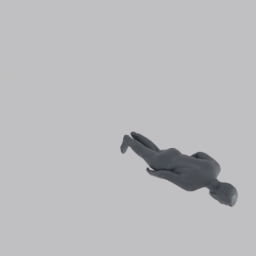
Label: people